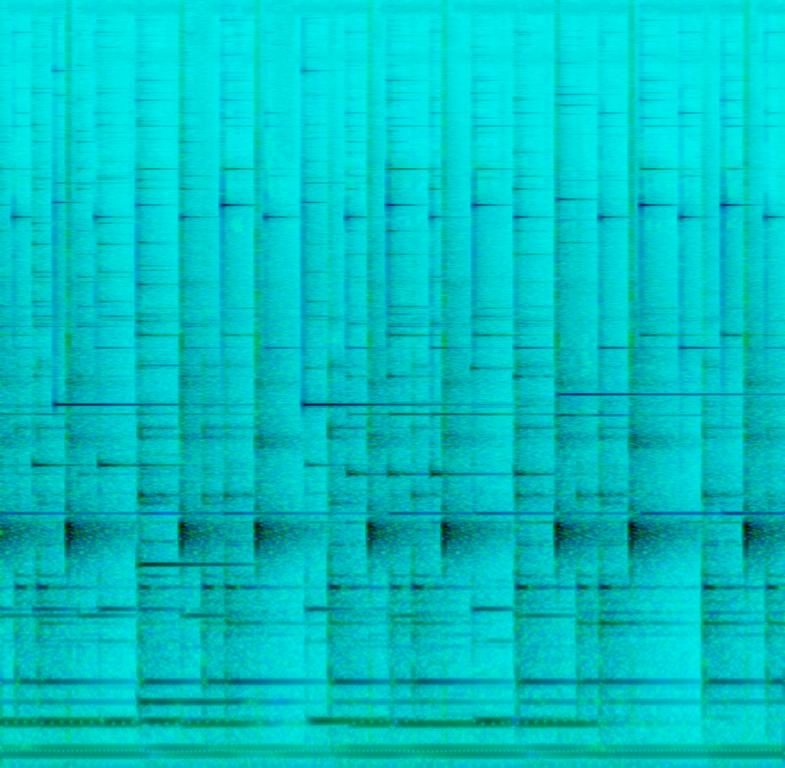
The low quality recording features wooden percussion playing in the right channel, shimmering xylophone playing in the left channel and dissonant bells chords in the middle of the stereo image. It sounds suspenseful and intense.